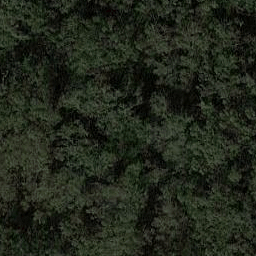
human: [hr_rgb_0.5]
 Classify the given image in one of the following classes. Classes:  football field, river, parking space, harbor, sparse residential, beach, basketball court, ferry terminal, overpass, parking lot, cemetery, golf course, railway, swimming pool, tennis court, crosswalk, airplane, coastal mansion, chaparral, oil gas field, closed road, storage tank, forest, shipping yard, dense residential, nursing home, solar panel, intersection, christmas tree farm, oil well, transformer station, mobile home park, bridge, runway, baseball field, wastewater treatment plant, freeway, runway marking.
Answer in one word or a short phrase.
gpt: forest